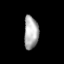
Tissue: lung
Cell type: Others
Senescence score: 0.5667
Nuclear area (px): 460
Mean DAPI intensity: 173.613